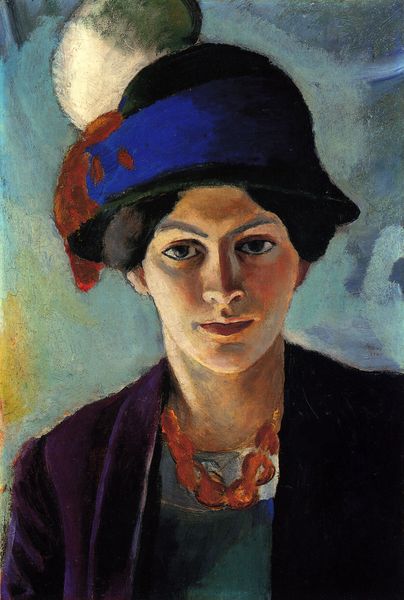
Titel: Porträt der Frau des Künstlers mit Hut
Künstler: August Macke
Standort: Münster
Institution: Westfälisches Landesmuseum für Kunst und Kulturgeschichte
Schlagwörter: blau, feder, gemälde, haut, himmel, schatten, weiß, cezanne, gelb, grün, impressionismus, kirchner, bunt, frau, frisur, hell, hintergrund, hut, kleid, lampe, licht, mund, nase, ohr, paris, schmuck, schwarz, stirn, türkis, blick, dame, rot, expressionismus, hemd, jacke, jung, kappe, mütze, augen, band, bluse, federn, inkarnat, kragen, mensch, ärmel, bildnis, hals, portrait, porträt, öl, brücke, sonne, haare, mantel, augenbrauen, en face, kinn, lippen, perlen, rund, federbusch, hellblau, farbig, wangen, backen, abstrakt, farben, kette, lila, violett, ausdruck, hutband, impressionistisch, ernst, brauen, gedanken, jackett, revers, selbstporträt, jacket, halskette, selbstbildnis, leinwand, kugeln, macke, ehefrau, koralle, elisabeth, freundlich, blauer reiter, nasenflügel, münter, bernstein, delaunay, kett, orphismus, bausch, kacke, flaum, kollier, jawlenski, huntband, delaunaya